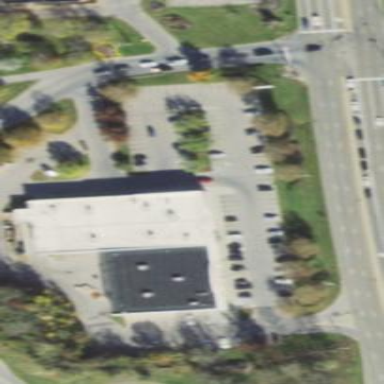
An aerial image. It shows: Retail area.